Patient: sex M, age 32
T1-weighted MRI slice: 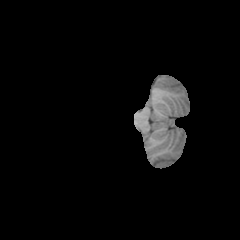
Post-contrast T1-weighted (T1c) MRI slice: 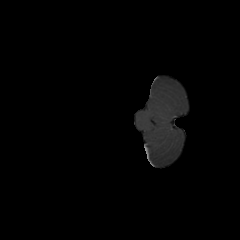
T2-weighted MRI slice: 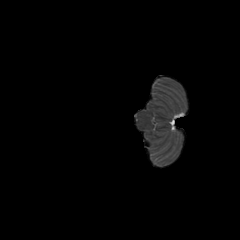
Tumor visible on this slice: no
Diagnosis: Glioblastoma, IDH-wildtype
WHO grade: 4